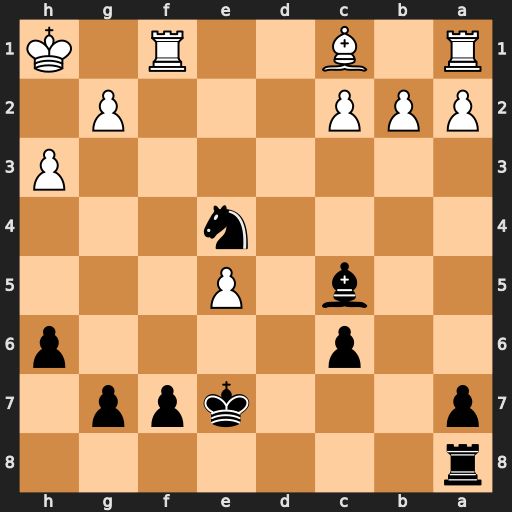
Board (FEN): r7/p3kpp1/2p4p/2b1P3/4n3/7P/PPP3P1/R1B2R1K
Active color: b
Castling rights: -
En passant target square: -
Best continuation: Ng3+ Kh2 Nxf1+